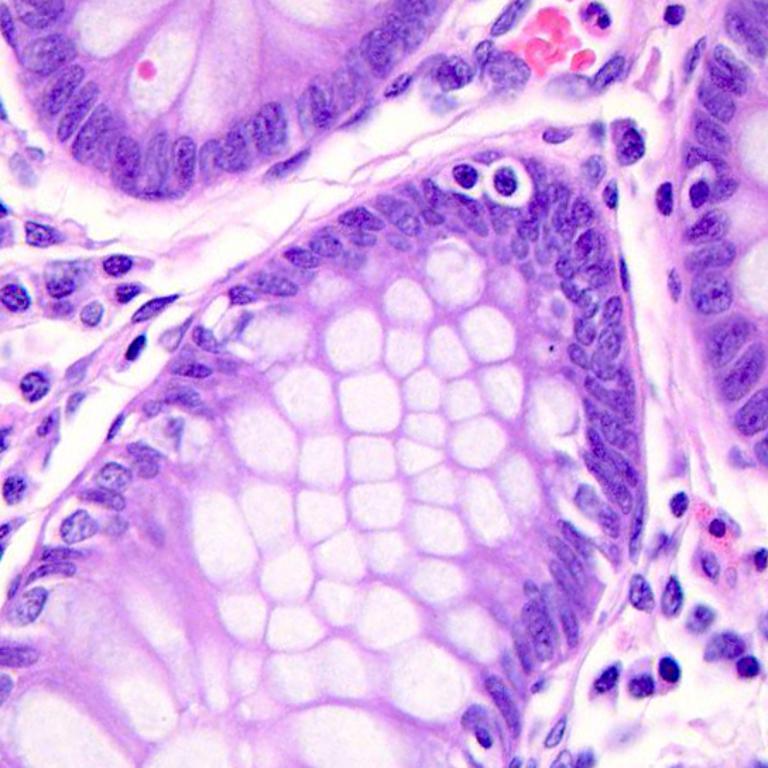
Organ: colon
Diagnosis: benign